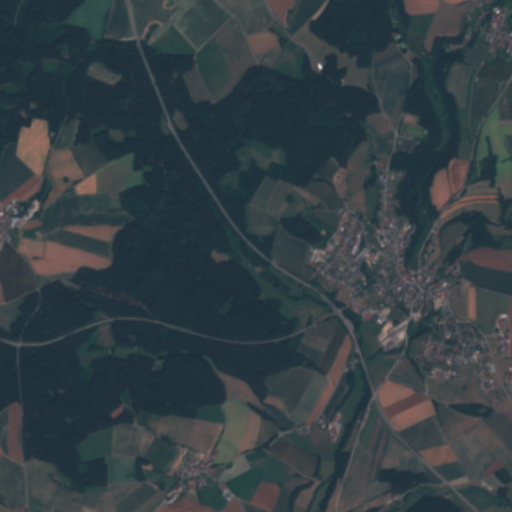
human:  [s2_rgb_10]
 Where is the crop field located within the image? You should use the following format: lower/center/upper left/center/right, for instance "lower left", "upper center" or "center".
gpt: The crop field is located in the lower right of the image.
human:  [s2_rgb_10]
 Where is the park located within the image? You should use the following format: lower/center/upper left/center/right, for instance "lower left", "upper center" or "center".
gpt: The park is located in the upper right of the image.
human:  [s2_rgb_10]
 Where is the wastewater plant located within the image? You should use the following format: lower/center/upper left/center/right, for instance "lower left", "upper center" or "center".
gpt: The wastewater plant is located in the lower right of the image.
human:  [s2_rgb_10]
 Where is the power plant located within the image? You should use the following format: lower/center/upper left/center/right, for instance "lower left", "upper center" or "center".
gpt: There is no power plant in the image.